Question: Inside custom control I'm trying to bind my ItemsControl.ItemsSource and get error. Here is how template looks:
'''
<Style TargetType="controls:IdattFilterBox">
<Setter Property="Template">
<Setter.Value>
<ControlTemplate TargetType="controls:IdattFilterBox">
<ScrollViewer HorizontalScrollBarVisibility="Hidden" VerticalScrollBarVisibility="Auto">
<ItemsControl x:Name="PART_ItemsControl">
<ItemsControl.ItemTemplate>
<DataTemplate>
<Grid HorizontalAlignment="Stretch">
<Grid.ColumnDefinitions>
<ColumnDefinition Width="*" />
<ColumnDefinition Width="*" />
<ColumnDefinition Width="*" />
<ColumnDefinition Width="*" />
</Grid.ColumnDefinitions>
<TextBlock Text="{Binding Caption}" />
<ComboBox Grid.Column="1">
<ComboBoxItem Content="Contains" />
<ComboBoxItem Content="Begins with" />
<ComboBoxItem Content="Ends with" />
</ComboBox>
<TextBox Grid.Column="2" Text="{Binding FieldFilter1, Mode=TwoWay}" />
<TextBox Grid.Column="3" Text="{Binding FieldFilter2, Mode=TwoWay}" />
</Grid>
</DataTemplate>
</ItemsControl.ItemTemplate>
<Border Grid.ColumnSpan="2" x:Name="ValidationErrorElement" BorderBrush="#FFDB000C" BorderThickness="1" CornerRadius="1" Visibility="Collapsed">
<ToolTipService.ToolTip>
<ToolTip x:Name="validationTooltip" DataContext="{Binding RelativeSource={RelativeSource TemplatedParent}}" Placement="Right" PlacementTarget="{Binding RelativeSource={RelativeSource TemplatedParent}}" Template="{StaticResource ValidationToolTipTemplate}">
<ToolTip.Triggers>
<EventTrigger RoutedEvent="Canvas.Loaded">
<BeginStoryboard>
<Storyboard>
<ObjectAnimationUsingKeyFrames Storyboard.TargetProperty="IsHitTestVisible" Storyboard.TargetName="validationTooltip">
<DiscreteObjectKeyFrame KeyTime="0">
<DiscreteObjectKeyFrame.Value>
<System:Boolean>true</System:Boolean>
</DiscreteObjectKeyFrame.Value>
</DiscreteObjectKeyFrame>
</ObjectAnimationUsingKeyFrames>
</Storyboard>
</BeginStoryboard>
</EventTrigger>
</ToolTip.Triggers>
</ToolTip>
</ToolTipService.ToolTip>
<Grid Background="Transparent" HorizontalAlignment="Right" Height="12" Margin="1,-4,-4,0" VerticalAlignment="Top" Width="12">
<Path Data="M 1,0 L6,0 A 2,2 90 0 1 8,2 L8,7 z" Fill="#FFDC000C" Margin="1,3,0,0"/>
<Path Data="M 0,0 L2,0 L 8,6 L8,8" Fill="#ffffff" Margin="1,3,0,0"/>
</Grid>
</Border>
</ItemsControl>
</ScrollViewer>
</ControlTemplate>
</Setter.Value>
</Setter>
</Style>
'''
In code I' trying to set this PART's ItemSource:
'''
this.WrapperItemsControl.ItemsSource = filterData;
'''
On this line I get error(error message in subject). Why can't I set ItemsSource and what this error means? I want controls in DataTemplate to bind to objects that stored in 'filterData'.
EDIT:
PART_ItemsControl is what my WrapperItemsControl
'''
this.WrapperItemsControl = GetTemplateChild(PartItemsControl) as ItemsControl;
'''
Screenshot showing that there is one item (Border?) Where does it come from?!

DOH! I placed validation border in a wrong spot
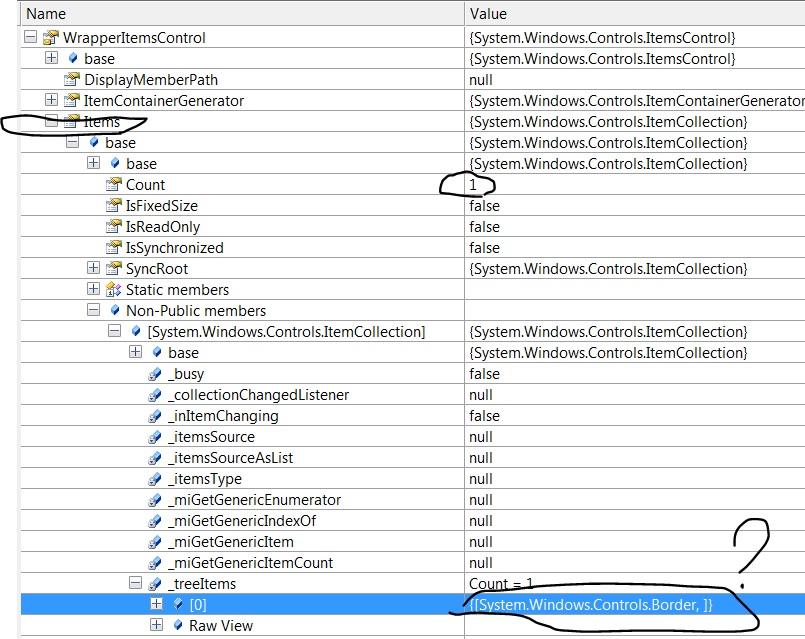
Answer: You can't use ItemsSource if you manually add items to your ItemsControl. For example, you would get an error if you tried this:
'''
<ItemsControl ItemsSource="{Binding MyItems}">
<ListBoxItem>Item1</ListBoxItem>
<ListBoxItem>Item2</ListBoxItem>
</ItemsControl>
'''
You may think you're not doing that, but you actually are. You're adding a single item to your ItemsControl, and that item is of type DataTemplate. Look:
'''
<ItemsControl ...>
<DataTemplate ... />
'''
That syntax means "create a DataTemplate and add it to the ItemsControl's Items property". (Items is the default property for ItemsControl, so any elements you nest under ItemsControl, if you don't otherwise specify, get added to Items.)
I think you intended to assign that DataTemplate to the ItemsControl's ItemTemplate property, rather than adding it to Items. Try this instead:
'''
<ItemsControl ...>
<ItemsControl.ItemTemplate>
<DataTemplate ... />
</ItemsControl.ItemTemplate>
</ItemsControl>
'''